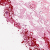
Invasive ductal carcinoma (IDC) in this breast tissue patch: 0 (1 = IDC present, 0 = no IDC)